七年级 · 度量几何学
实数 $a 、 b$ 在数轴上的位置如图所示, 化简 $\sqrt{(a+1)^{2}}+\sqrt{(b-1)^{2}}-\sqrt{(a-b)^{2}}$ 的结果是 $(\quad)$

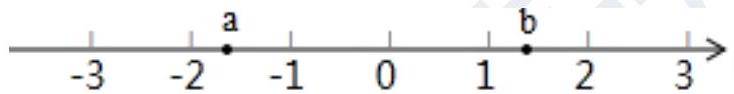
-2
B. 0
C. $-2 a$
D. $2 b$

第 II 卷（非选择题）
答案: A
解析: 析】

【分析】

此题主要考查了实数与数轴之间的对应关系, 要求学生正确根据数在数轴上的位置判断数的符号以及绝对值的大小，再根据运算法则进行判断.

由数轴可知 $-2<a<-1,1<b<2$, 化简即可解答.

【解答】

解: 由数轴可知 $-2<a<-1,1<b<2$,

$\therefore a+1<0, b-1>0, a-b<0$,

$$
\begin{aligned}
& \therefore \sqrt{(a+1)^{2}}+\sqrt{(b-1)^{2}}-\sqrt{(a-b)^{2}} \\
& =|a+1|+|b-1|-|a-b| \\
& =-(a+1)+(b-1)+(a-b) \\
& =-a-1+b-1+a-b \\
& =-2
\end{aligned}
$$

故选: $A$.